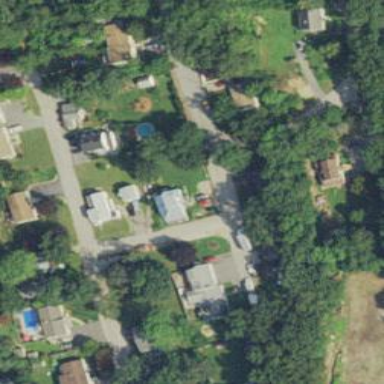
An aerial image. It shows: Residential road.